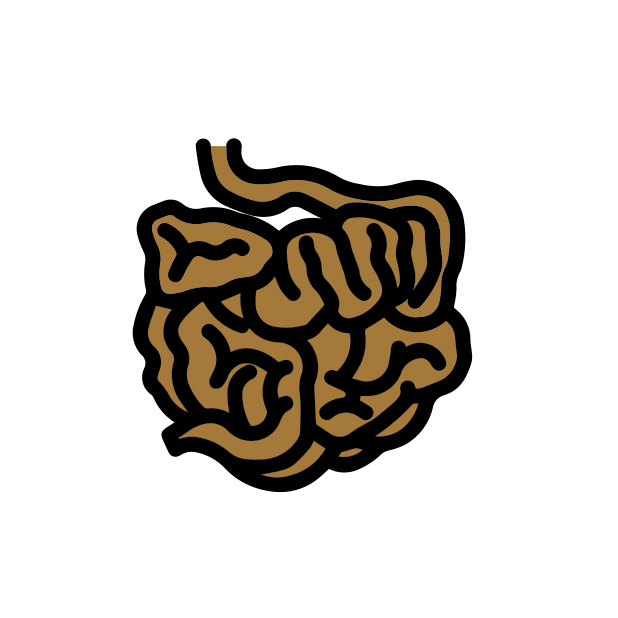
intestine